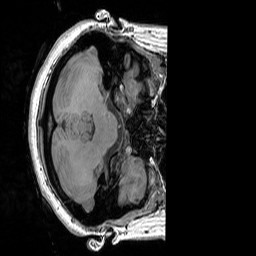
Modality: T1w
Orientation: axial
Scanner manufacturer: siemens
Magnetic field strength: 3 T
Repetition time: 1.83 s
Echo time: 0.00303 s